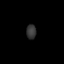
Tissue: prostate
Cell type: Epithelial cells
Senescence score: 0.2997
Nuclear area (px): 143
Mean DAPI intensity: 51.86